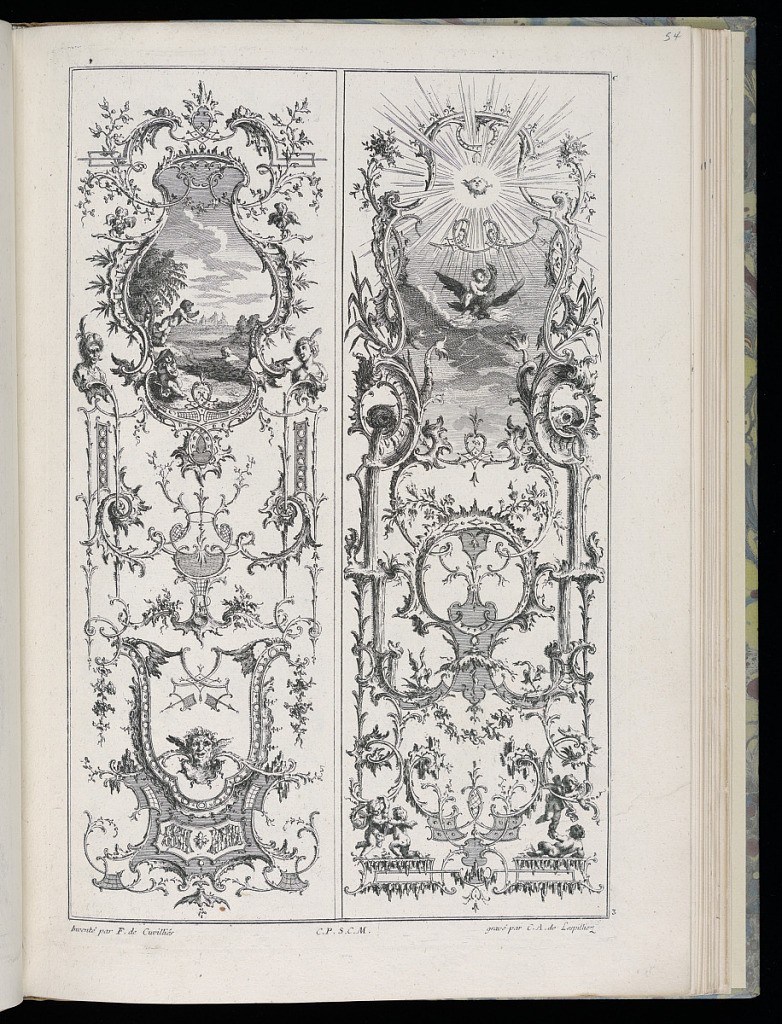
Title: Designs for Two Vertical Panels
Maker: François de Cuvilliés the Elder, Belgian, 1695 - 1768
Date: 1738 and 1745
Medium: Engraving on paper
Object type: Bound print
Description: Two rocaille designs for upright panels. Left panel: within cartouche at upper center, a scene with three putti figures swimming in a river or lake. On the shore, in the distance, a building. Cartouche framed by busts of a man and woman. Ornamental scrollwork completes the decorative scheme. Right panel: within cartouche at upper center, a scene with a putto figure riding a bird, flying towards the sun. Decorative scrollwork completes the scheme, additional putti playing and reclining at bottom.